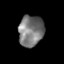
Tissue: skin
Cell type: Fibroblasts
Senescence score: 0.6759
Nuclear area (px): 761
Mean DAPI intensity: 120.887